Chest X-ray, AP view. Patient: 35 years old, sex M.
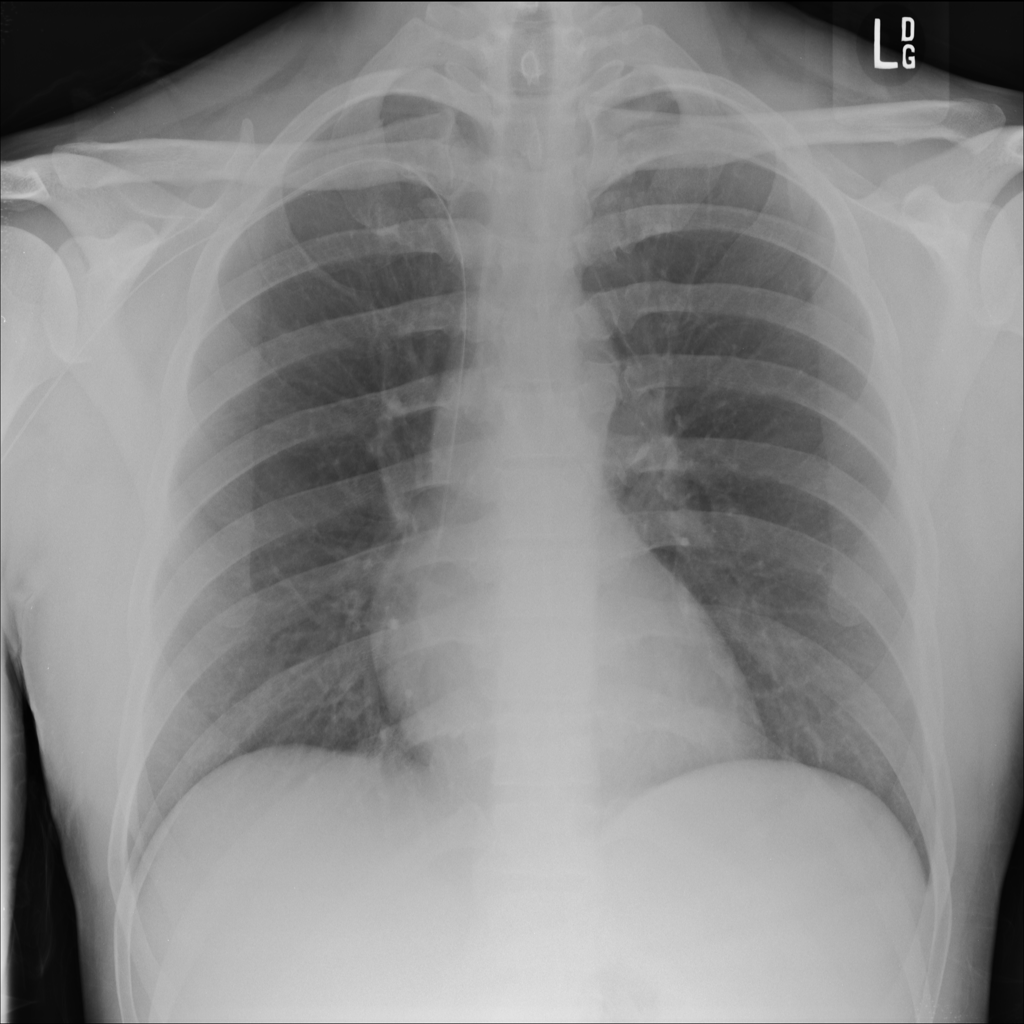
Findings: No Finding